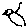
Label: bird